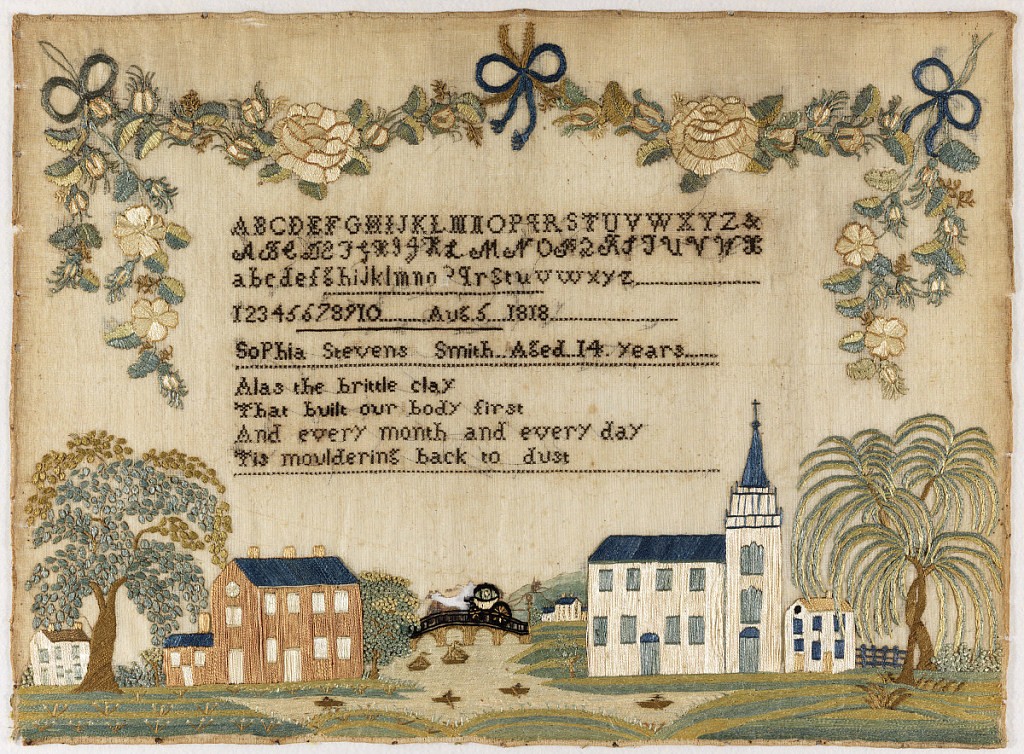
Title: Sampler
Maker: Sophia Stevens Smith, American, 1804 - 1881
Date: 1818
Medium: silk embroidery and paint on cotton foundation Technique: embroidered in cross, satin, stem, surface satin, chain and knot stitches on plain weave foundation
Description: A floral garland tied with bows swags over three alphabets, a set of numerals, an inscription and a verse:
Alas the brittle clay
That built our body first
And every month and Every day
Tis mouldering back to dust

At the bottom, is a village scene with a church and a large house on opposite banks of a stream, with a bridge connecting them, and a carriage on the bridge. The scene represents the North Branford, Connecticut church, since destroyed by fire.